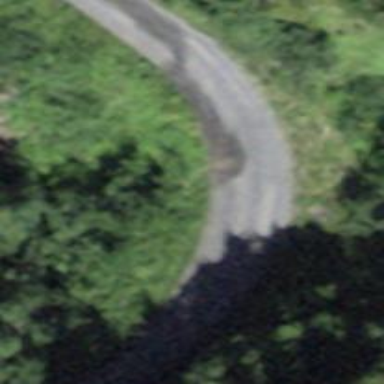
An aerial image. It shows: Culvert tunnel.